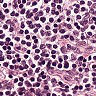
Metastatic tissue present: no